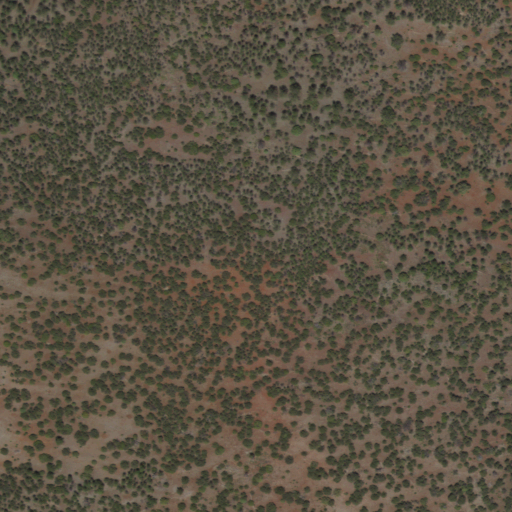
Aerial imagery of mountain in New Mexico named Techado Mesa containing evergreen forest and grassland